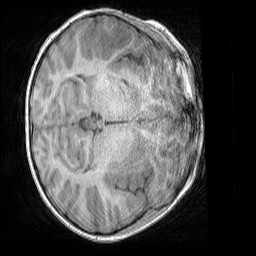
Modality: T1w
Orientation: axial
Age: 7
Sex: male
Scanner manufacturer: siemens
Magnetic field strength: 3 T
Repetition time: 1.65 s
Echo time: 0.00203 s